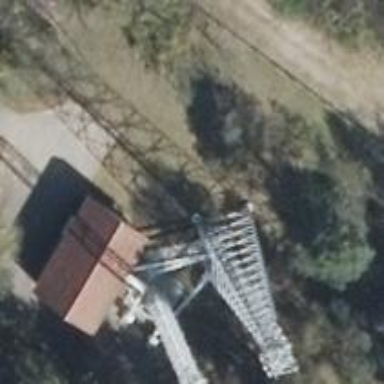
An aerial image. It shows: Communication mast tower.